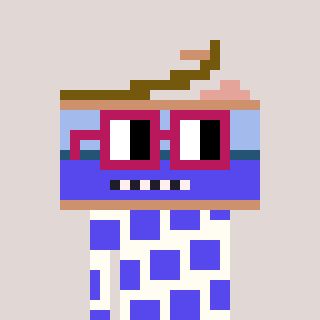
a pixel art character with square dark red glasses, a canned ham-shaped head and a grayscale-colored body on a warm background